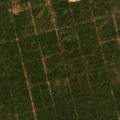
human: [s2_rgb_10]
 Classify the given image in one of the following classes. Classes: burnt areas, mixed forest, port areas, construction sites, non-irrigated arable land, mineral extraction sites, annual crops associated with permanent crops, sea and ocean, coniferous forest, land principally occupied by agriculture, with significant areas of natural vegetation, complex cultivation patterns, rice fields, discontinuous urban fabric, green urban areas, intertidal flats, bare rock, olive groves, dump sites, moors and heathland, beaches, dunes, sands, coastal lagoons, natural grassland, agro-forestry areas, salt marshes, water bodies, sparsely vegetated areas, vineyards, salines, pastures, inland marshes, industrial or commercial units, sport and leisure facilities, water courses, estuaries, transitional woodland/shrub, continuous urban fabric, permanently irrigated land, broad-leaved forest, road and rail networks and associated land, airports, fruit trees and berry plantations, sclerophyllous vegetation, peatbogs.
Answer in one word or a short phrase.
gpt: coniferous forest